Interaction volume radius: 5 \u00c5
Interaction volume height: 35 \u00c5
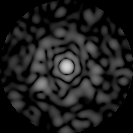
Disorder parameter: 0.8031